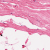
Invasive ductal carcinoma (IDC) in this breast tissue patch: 0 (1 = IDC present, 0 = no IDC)